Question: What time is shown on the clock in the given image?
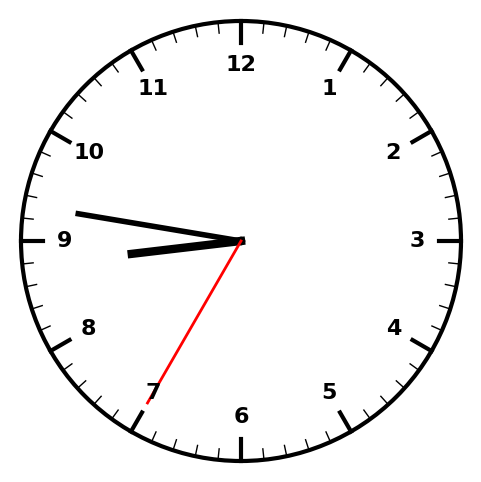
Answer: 08:46:35